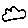
Label: cloud